Question: I need help to correct the following code:
'''
UPDATE table_2 SET table_2.col_2 = '1'
FROM table_2
INNER JOIN table_1 ON table_2.col_1 = table_1.col_1
AND table_1.col_2 IN (2,6,11,16,19,22);
'''
There are 2 tables that have the same first column (that is, 'col_1' is the same for 'table_1' and 'table_2').
The second column of 'table_1' is filled with numbers, while the second column of 'table_2' is empty.
I need to check the rows of 'col_2' of 'table_1' that have the same values as 2, 6, 11, 16, 19 or 22. Then, I need to insert the value '"1"' in the respective cell of 'col_2' of 'table_2' that shares the same value for 'col_1'.
The below picture makes it easier to understand:

Thanks.
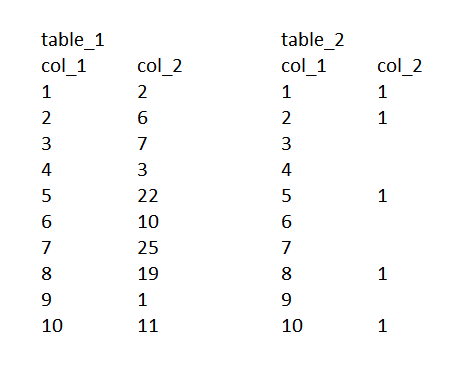
Answer: Here is the MySQL 'UPDATE .. JOIN ... SET' syntax:
'''
UPDATE table_2 t2
INNER JOIN table_1 t1
ON t2.col_1 = t1.col_1
AND t1.col_2 IN (2, 6, 11, 16, 19, 22)
SET t2.col_2 = 1
'''
NB: I assume that 'table_2.col_2' is of numeric datatype, so I removed the single quotes around ''1''.